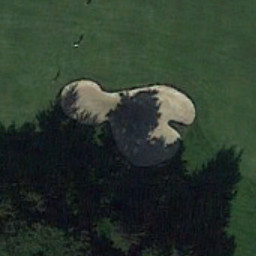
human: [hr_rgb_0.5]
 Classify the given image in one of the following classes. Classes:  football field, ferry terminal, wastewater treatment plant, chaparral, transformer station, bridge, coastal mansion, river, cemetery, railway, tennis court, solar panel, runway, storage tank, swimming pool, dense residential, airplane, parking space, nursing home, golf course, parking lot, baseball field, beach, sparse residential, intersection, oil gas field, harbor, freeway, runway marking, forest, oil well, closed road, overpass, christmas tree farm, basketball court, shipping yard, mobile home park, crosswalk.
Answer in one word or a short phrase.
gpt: golf course